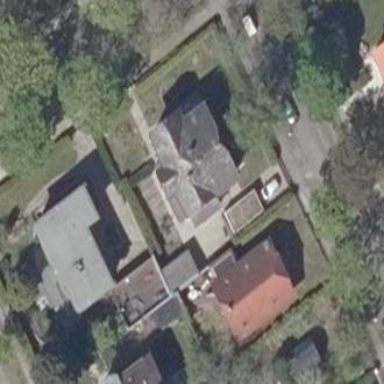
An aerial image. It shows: Detached building.